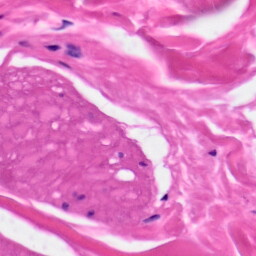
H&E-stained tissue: Skin